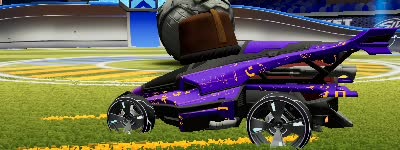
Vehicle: aftershock